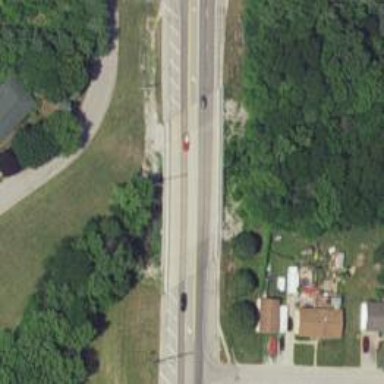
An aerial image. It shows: Primary highway crossing over left sidewalk with asphalt surface.